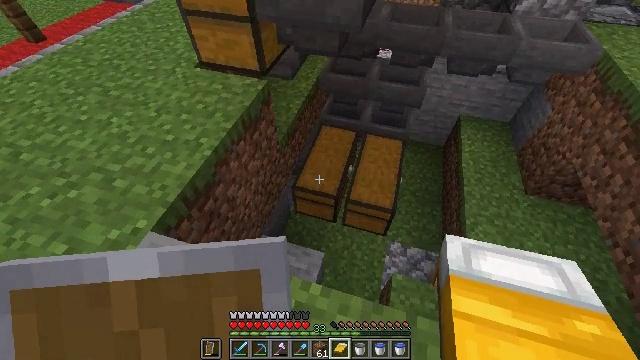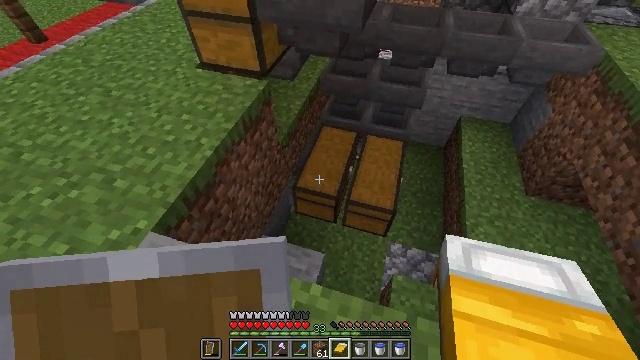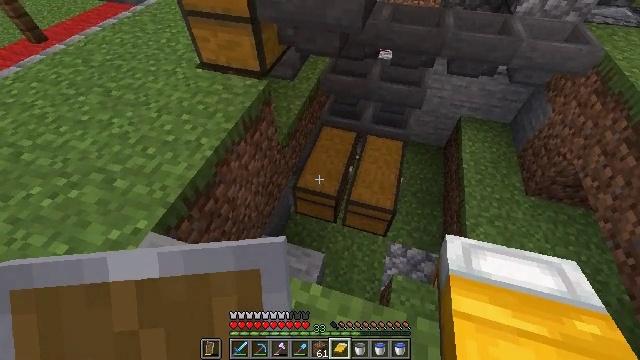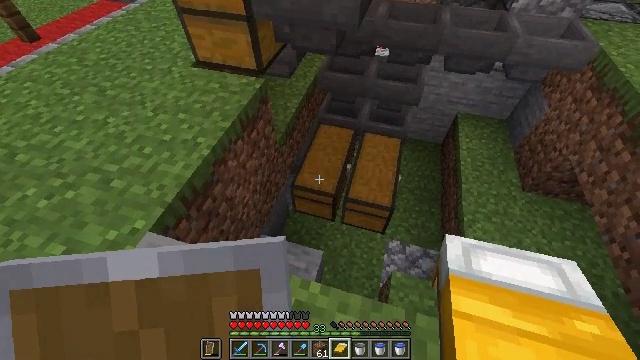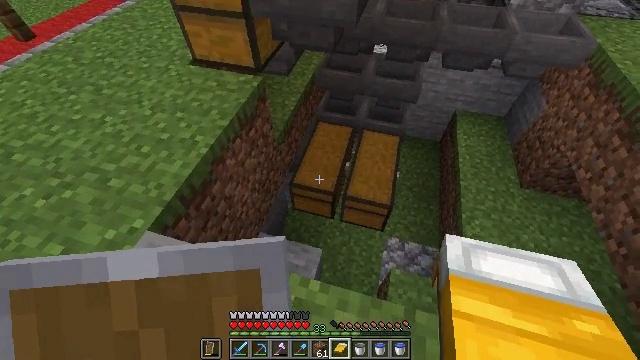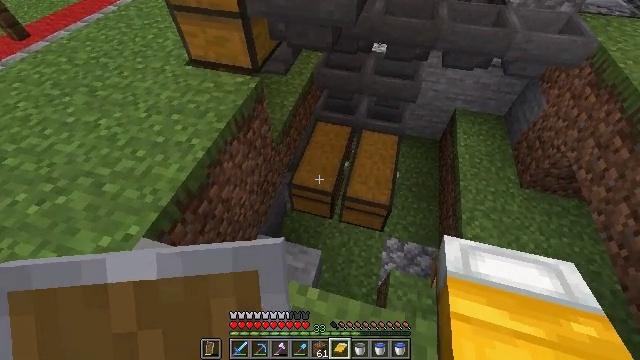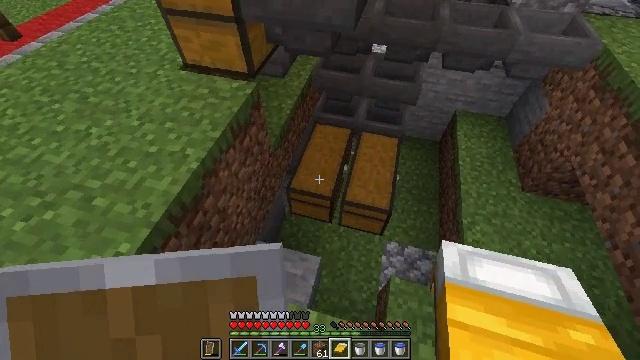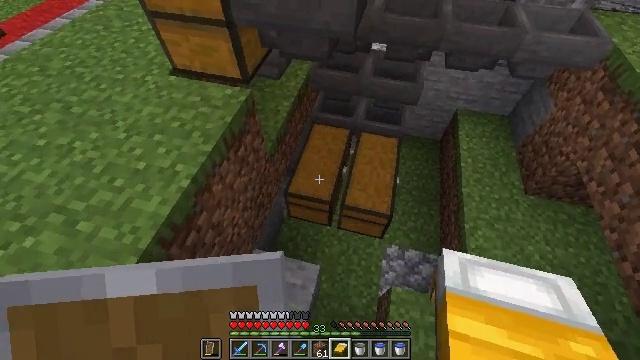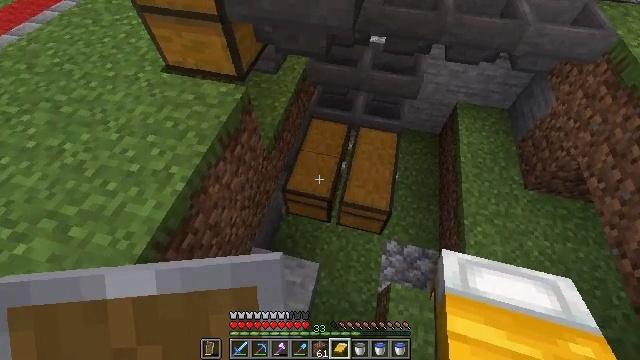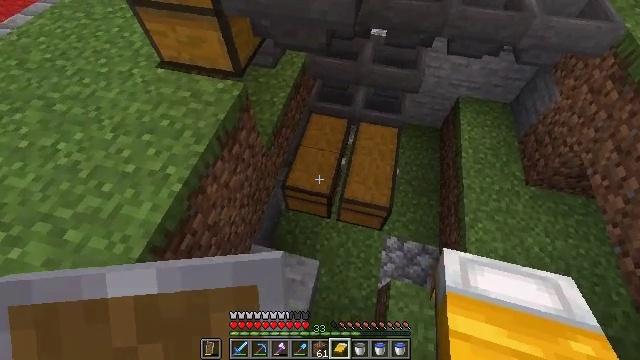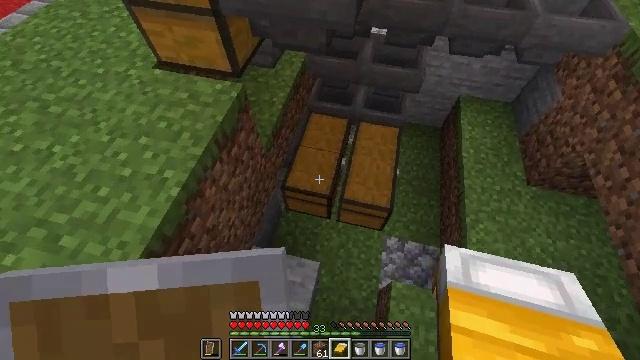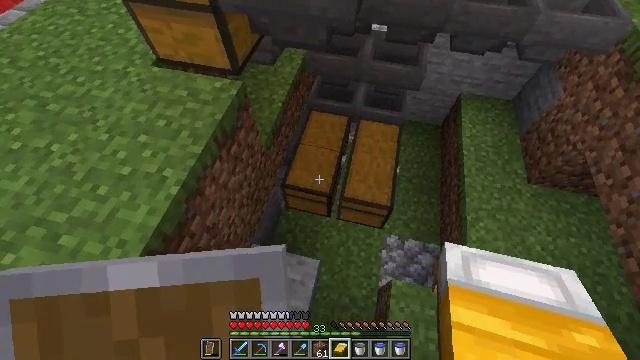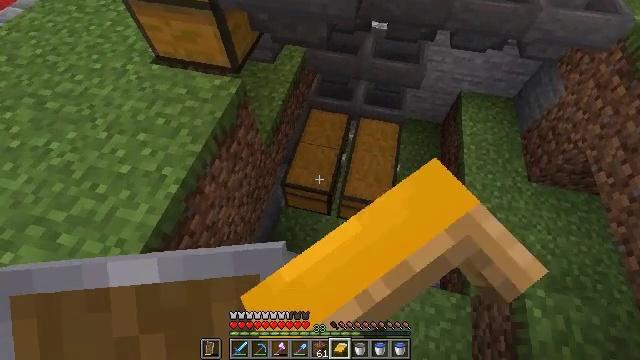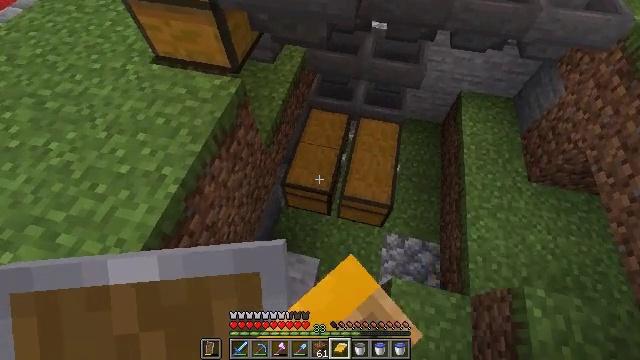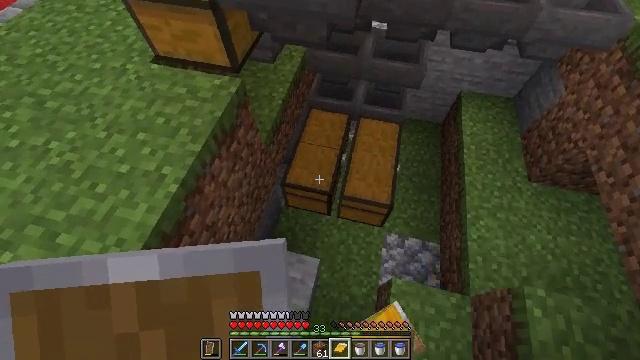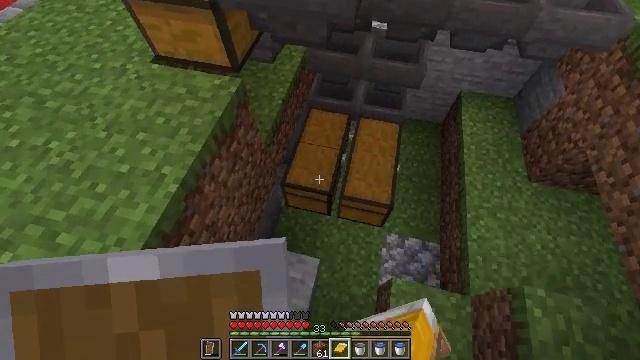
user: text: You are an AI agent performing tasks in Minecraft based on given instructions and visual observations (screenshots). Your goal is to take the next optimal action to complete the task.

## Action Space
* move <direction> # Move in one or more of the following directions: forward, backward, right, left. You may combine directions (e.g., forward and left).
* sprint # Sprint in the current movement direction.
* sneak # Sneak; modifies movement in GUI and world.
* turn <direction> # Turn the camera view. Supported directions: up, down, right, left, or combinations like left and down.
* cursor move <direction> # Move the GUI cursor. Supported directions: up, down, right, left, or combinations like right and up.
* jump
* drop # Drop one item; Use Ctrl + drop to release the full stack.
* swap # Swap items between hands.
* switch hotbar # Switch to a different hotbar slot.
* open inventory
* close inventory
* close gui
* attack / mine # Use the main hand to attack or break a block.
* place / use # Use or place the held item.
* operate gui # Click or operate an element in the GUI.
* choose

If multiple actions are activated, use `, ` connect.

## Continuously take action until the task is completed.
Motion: motion action
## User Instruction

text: Create red dye from beetroot in the crafting menu.
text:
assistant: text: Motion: no_op
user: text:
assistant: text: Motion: no_op
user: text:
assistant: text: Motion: no_op
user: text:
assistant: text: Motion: no_op
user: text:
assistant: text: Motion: move forward
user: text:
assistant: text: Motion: move forward
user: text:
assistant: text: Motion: move forward, turn down
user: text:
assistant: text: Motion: turn down
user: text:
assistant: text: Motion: turn down
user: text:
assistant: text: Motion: no_op
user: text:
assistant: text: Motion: use / place
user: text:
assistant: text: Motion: use / place
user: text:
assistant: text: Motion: use / place
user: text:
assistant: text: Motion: no_op
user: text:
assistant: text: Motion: no_op
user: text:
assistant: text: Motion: open gui
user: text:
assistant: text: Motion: no_op
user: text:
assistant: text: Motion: no_op
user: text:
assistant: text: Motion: no_op
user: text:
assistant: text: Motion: no_op
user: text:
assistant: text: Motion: no_op
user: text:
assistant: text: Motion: no_op
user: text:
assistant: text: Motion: cursor move up
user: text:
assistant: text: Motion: cursor move right and up
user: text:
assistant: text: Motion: cursor move right and up
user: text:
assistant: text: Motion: no_op
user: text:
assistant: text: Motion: no_op
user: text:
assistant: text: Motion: cursor move up
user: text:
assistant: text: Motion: sneak
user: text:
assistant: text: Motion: sneak